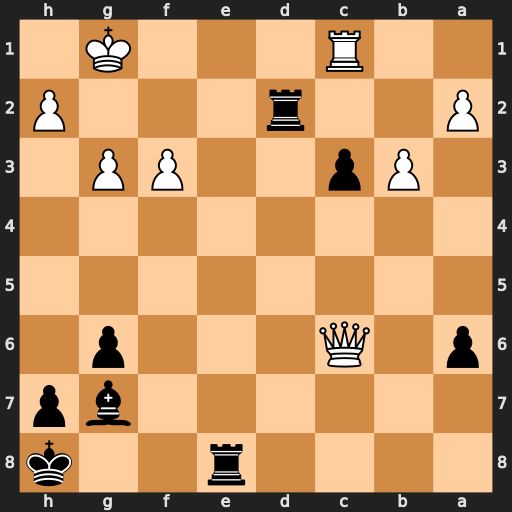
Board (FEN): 4r2k/6bp/p1Q3p1/8/8/1Pp2PP1/P2r3P/2R3K1
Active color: b
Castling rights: -
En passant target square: -
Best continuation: Bd4+ Kh1 Ree2 Qc8+ Kg7